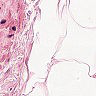
Metastatic tissue present: no